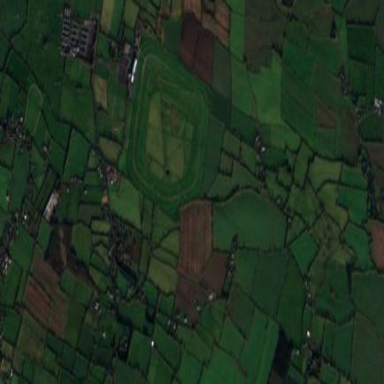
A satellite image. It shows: Sports centre dedicated to horse racing on leisure land.